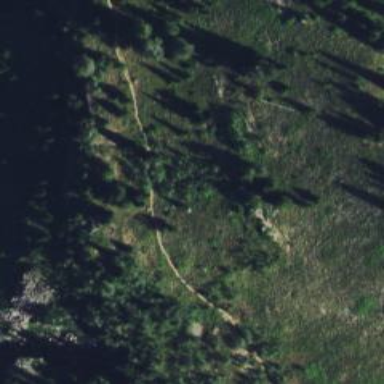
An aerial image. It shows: Trail path.